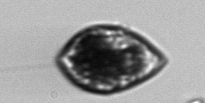
Label: Gyrodinium